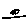
Label: line